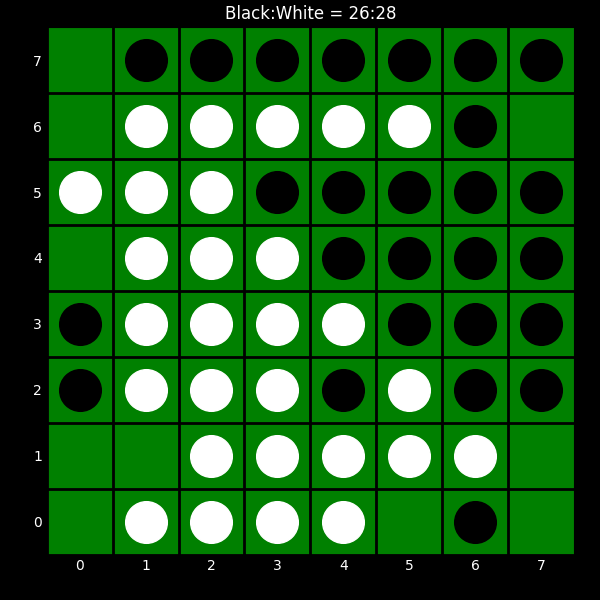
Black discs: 26
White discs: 28